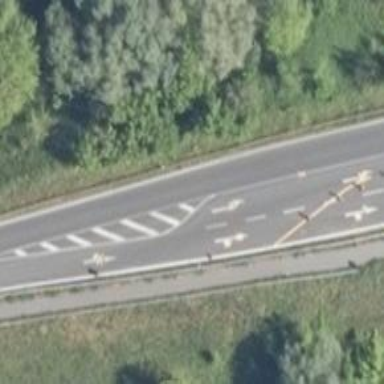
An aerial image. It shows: Secondary road with asphalt surface.